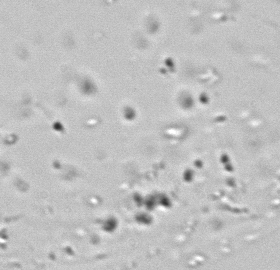
Label: Phaeocystis